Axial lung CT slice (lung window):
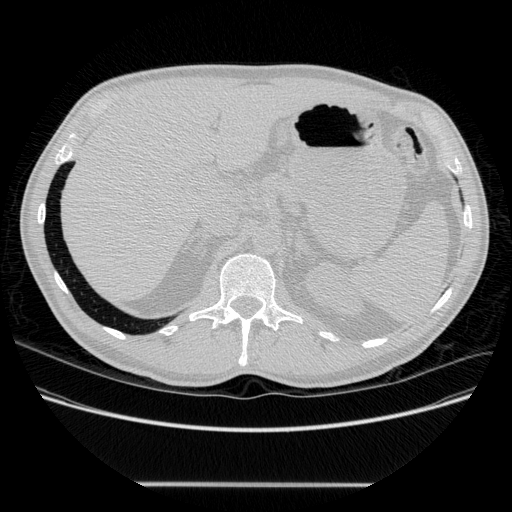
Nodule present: no